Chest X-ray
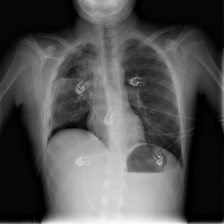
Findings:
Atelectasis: negative
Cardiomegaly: negative
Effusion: negative
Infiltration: negative
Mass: negative
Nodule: negative
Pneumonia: negative
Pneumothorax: positive
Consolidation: negative
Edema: negative
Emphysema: negative
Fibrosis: negative
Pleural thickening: negative
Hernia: negative